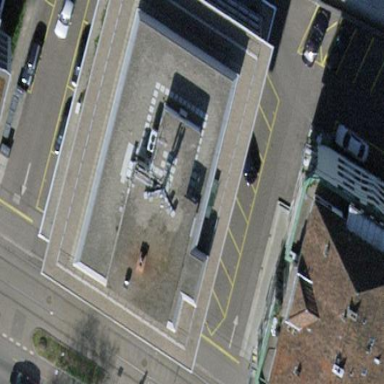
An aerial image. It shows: Office building.